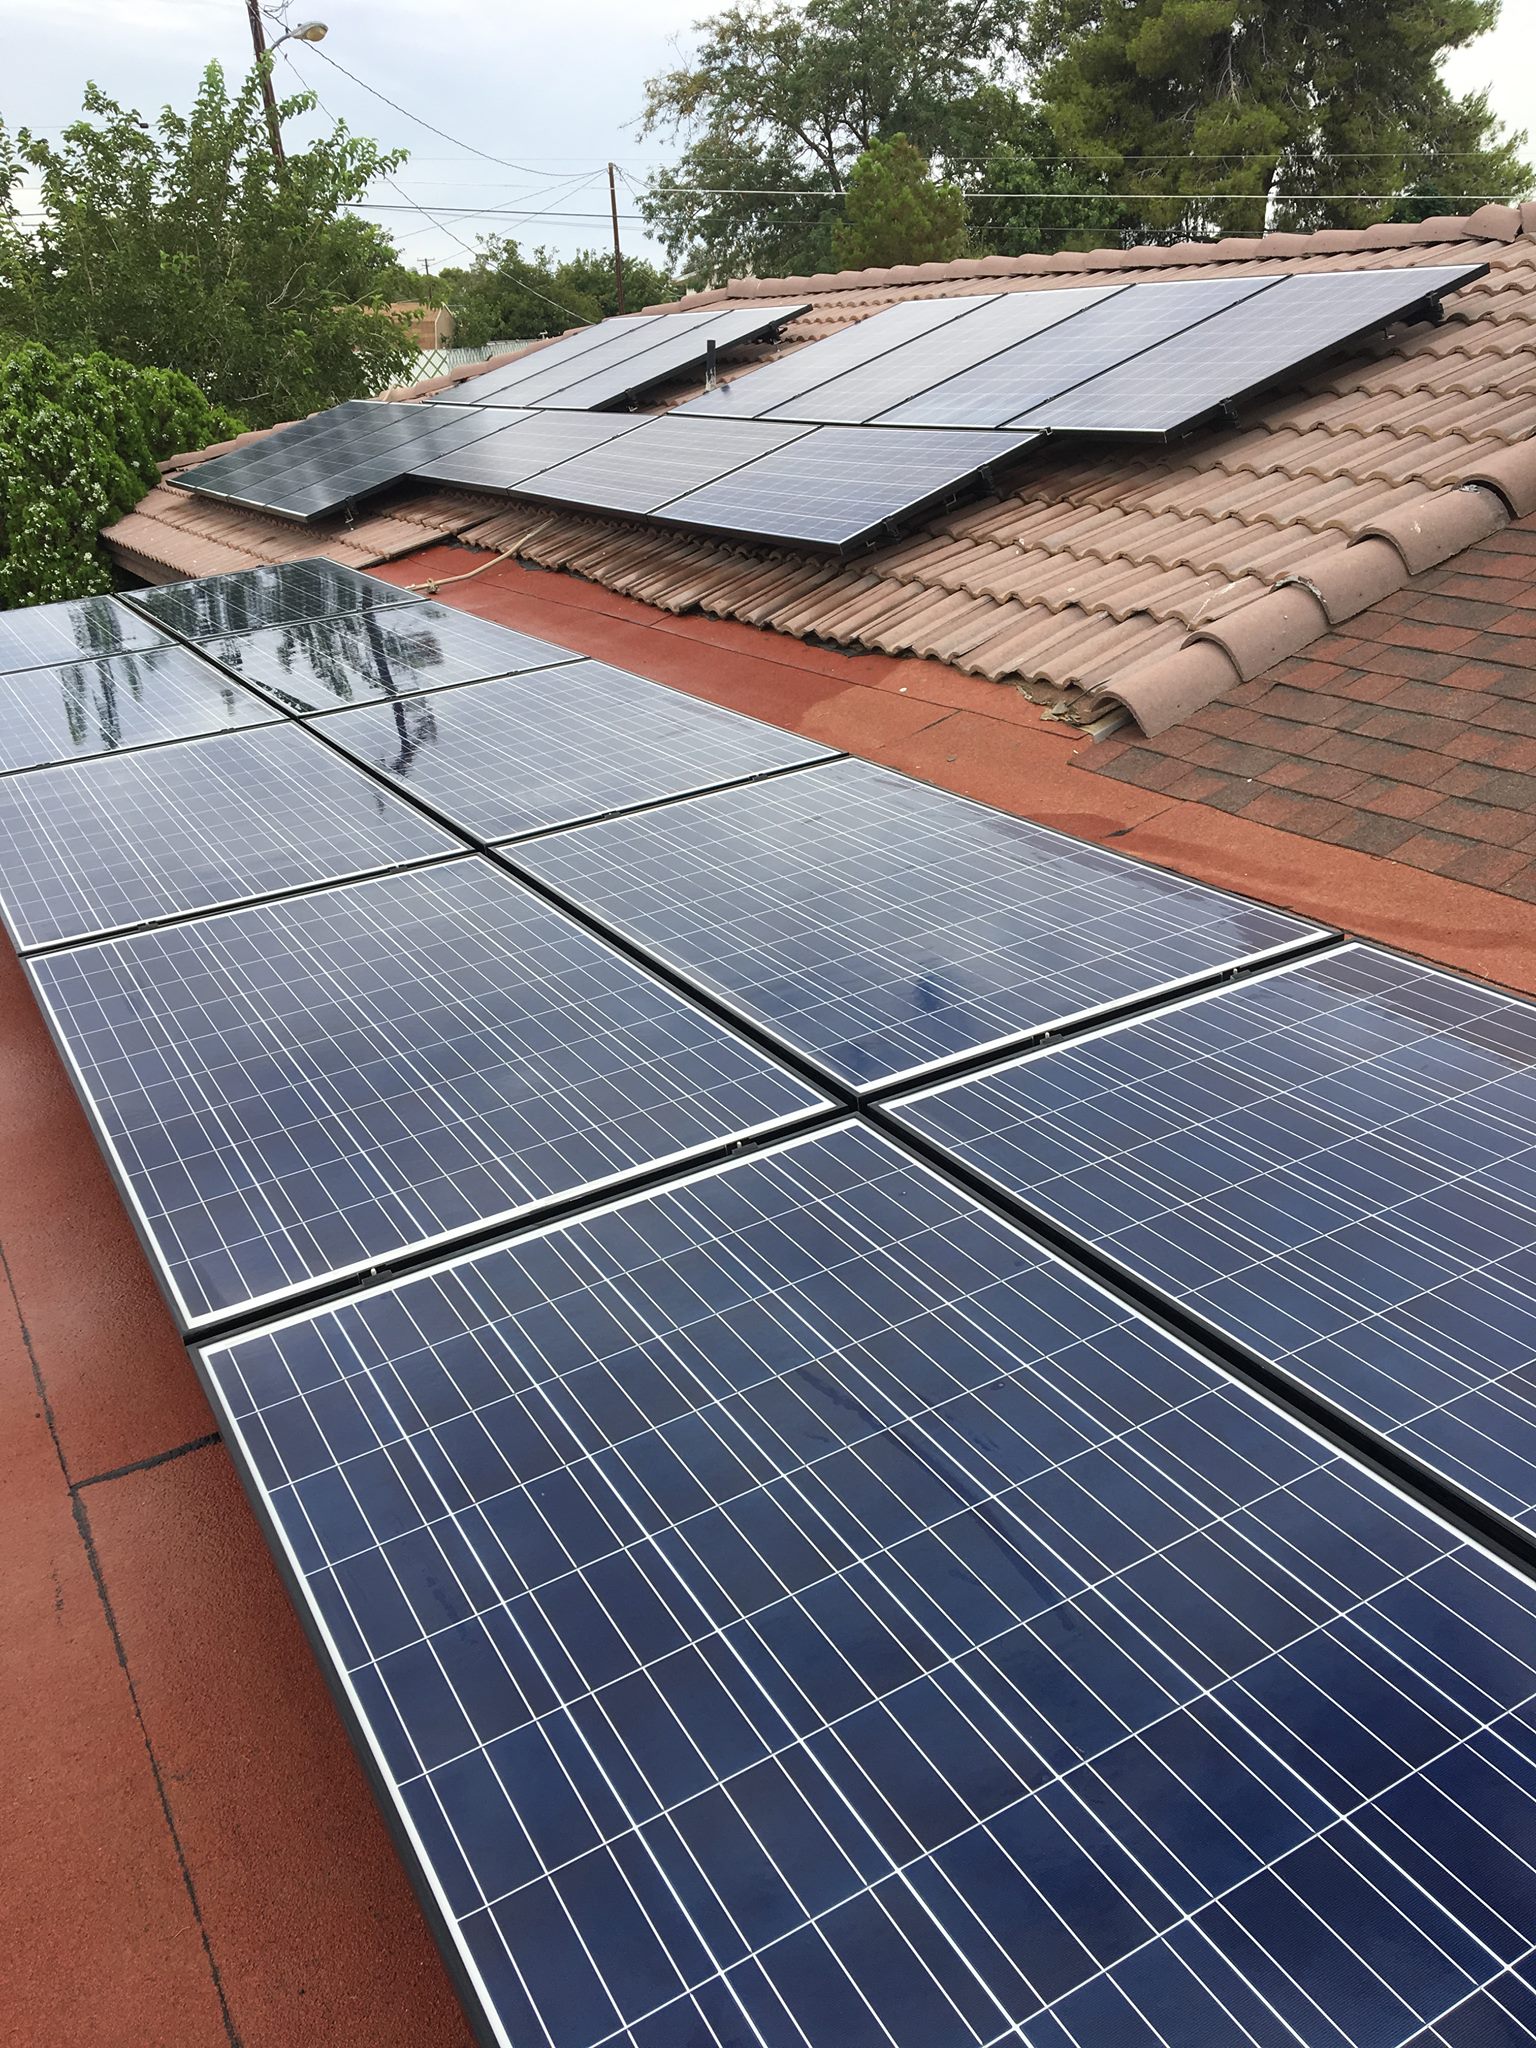
Label: Clean